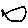
Label: fish